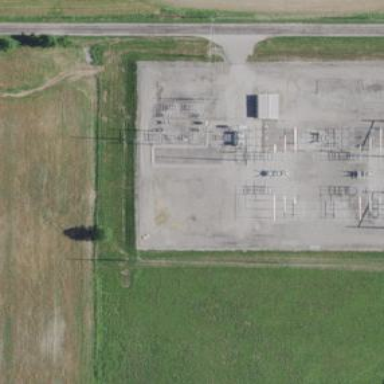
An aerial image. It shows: Fenced power substation at the transmission level.